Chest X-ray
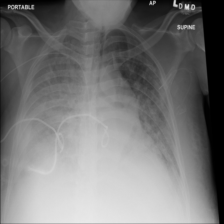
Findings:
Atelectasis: negative
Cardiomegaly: negative
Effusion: positive
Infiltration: negative
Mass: negative
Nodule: negative
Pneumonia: negative
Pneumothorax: negative
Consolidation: negative
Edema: negative
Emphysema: negative
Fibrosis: negative
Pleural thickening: negative
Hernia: negative